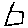
Label: square